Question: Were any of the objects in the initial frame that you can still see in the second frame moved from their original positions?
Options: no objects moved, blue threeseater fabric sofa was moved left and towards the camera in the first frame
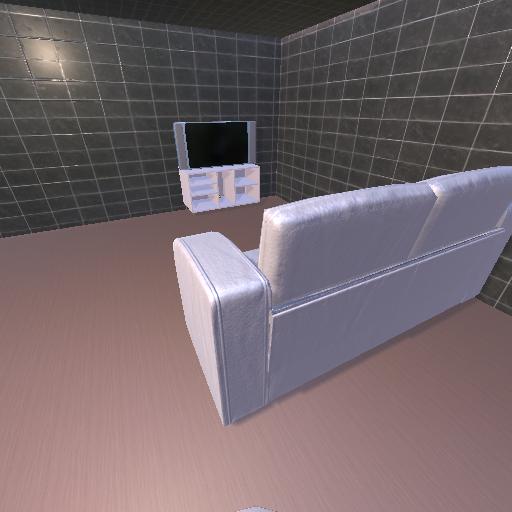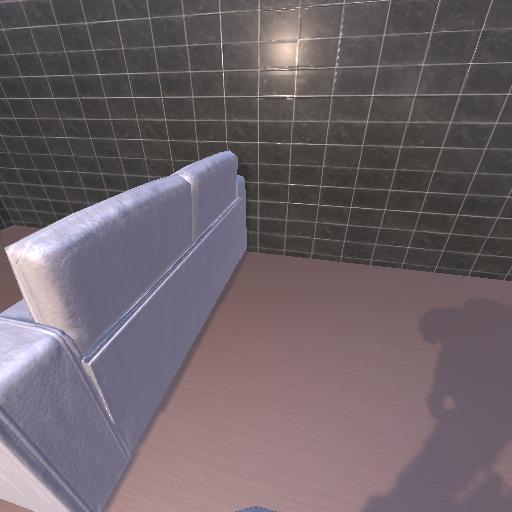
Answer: no objects moved